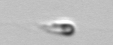
Label: flagellate_morphotype3